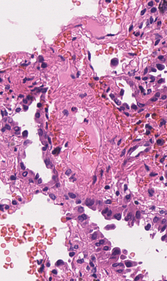
Tumor epithelial tissue: yes
Tumor-associated stroma tissue: yes
Normal tissue: no